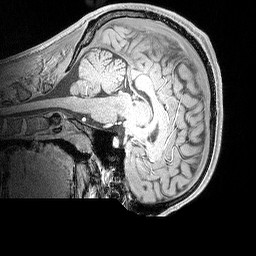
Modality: MP2RAGE
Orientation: sagittal
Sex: male
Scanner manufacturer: siemens
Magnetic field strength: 3 T
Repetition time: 5 s
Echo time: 0.00292 s